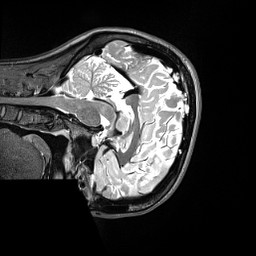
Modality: T2w
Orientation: sagittal
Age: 30
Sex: female
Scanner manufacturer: siemens
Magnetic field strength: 3 T
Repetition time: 3.2 s
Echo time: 0.563 s